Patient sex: F
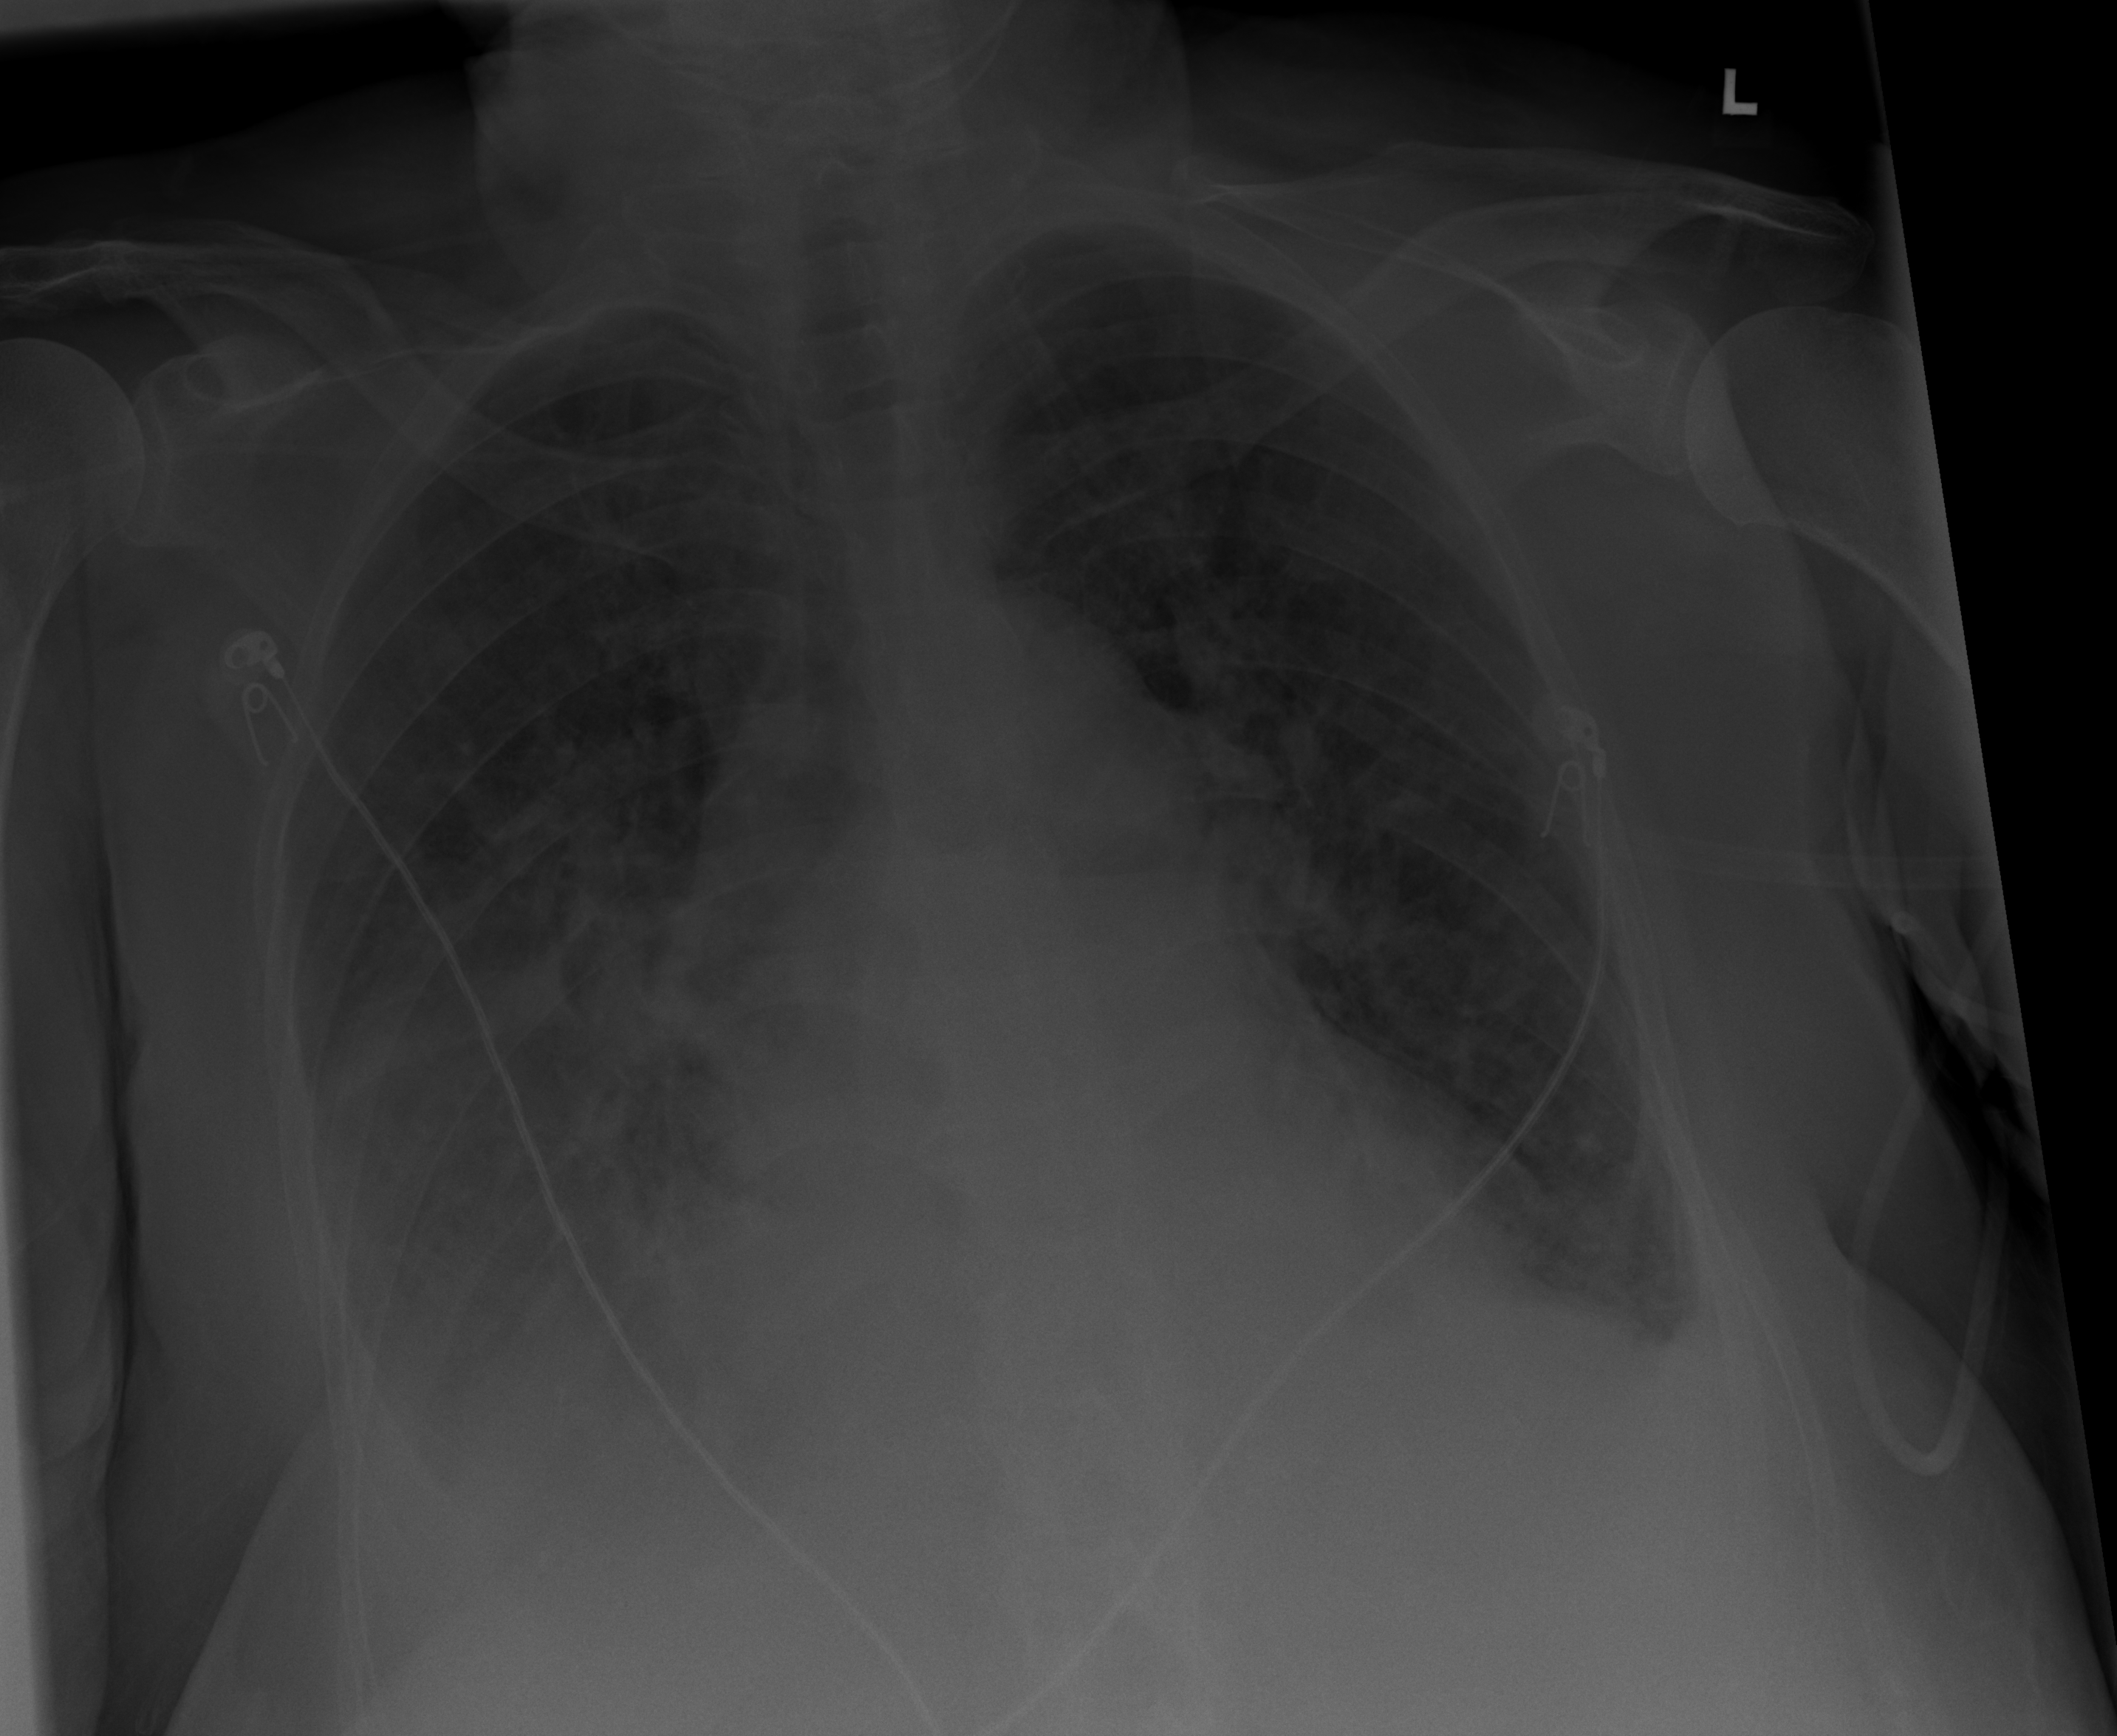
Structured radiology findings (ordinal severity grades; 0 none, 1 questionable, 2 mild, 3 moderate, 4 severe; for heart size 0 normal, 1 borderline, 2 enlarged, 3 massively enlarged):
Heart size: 2
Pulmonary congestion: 2
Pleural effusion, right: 3
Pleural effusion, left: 2
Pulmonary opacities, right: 3
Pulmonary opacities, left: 2
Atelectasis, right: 3
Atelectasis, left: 2